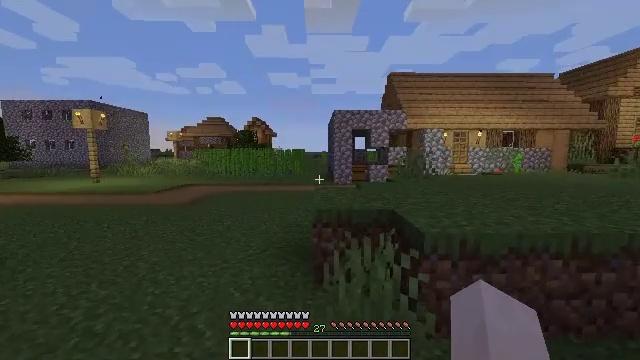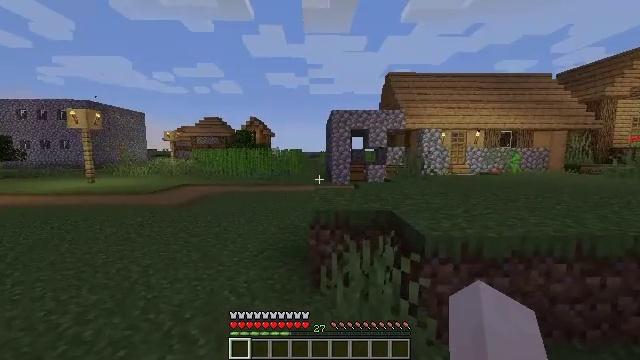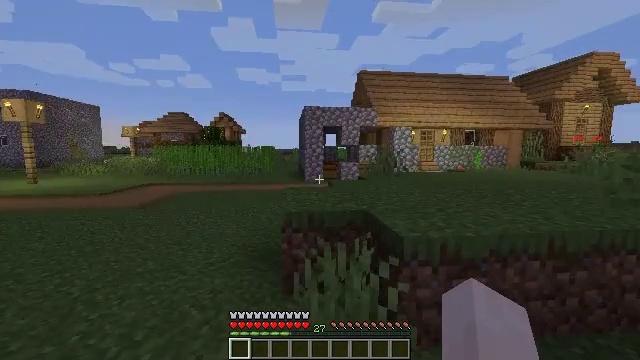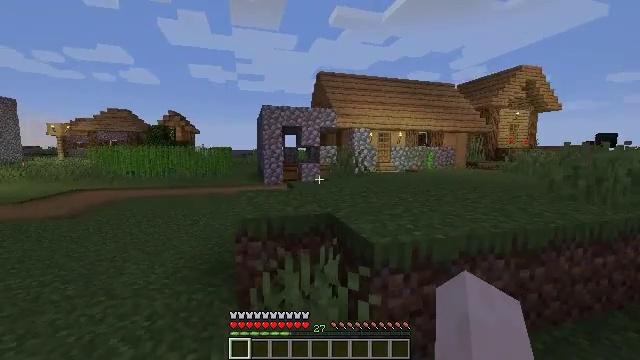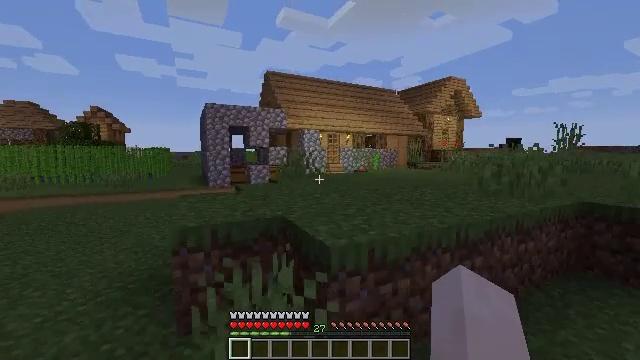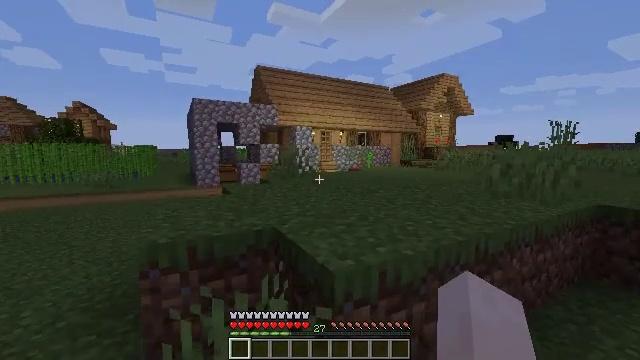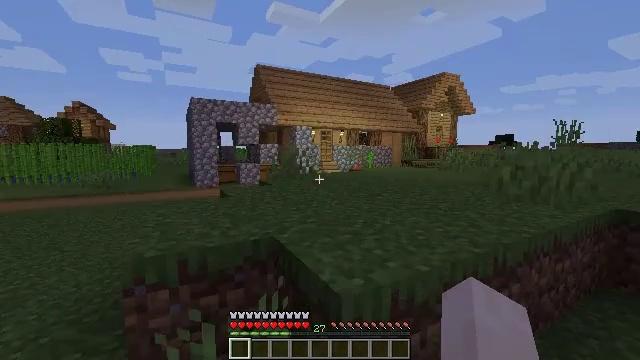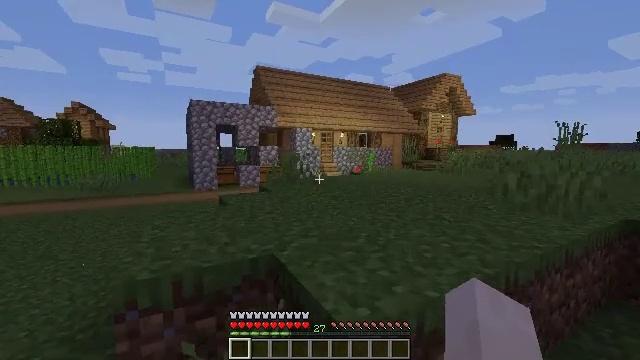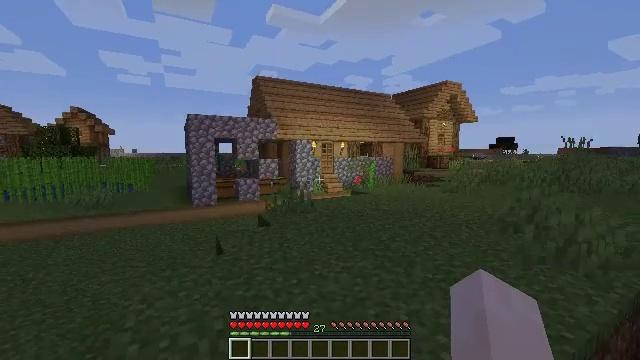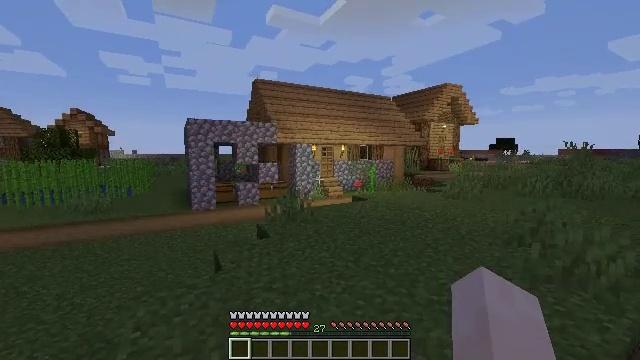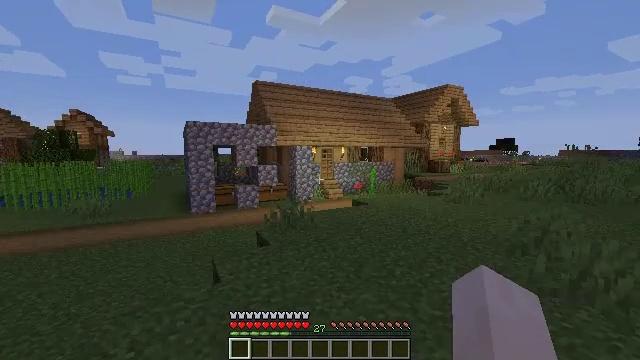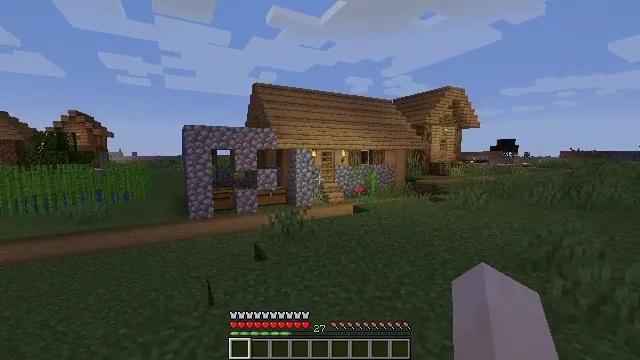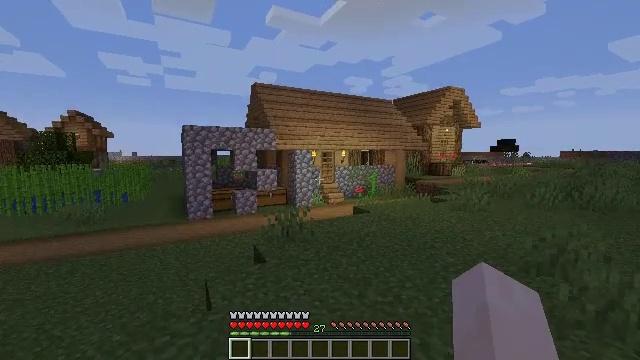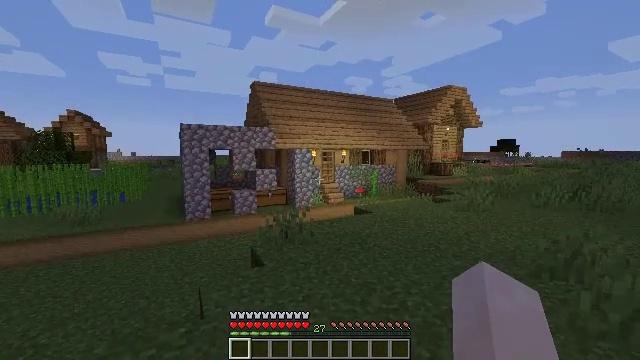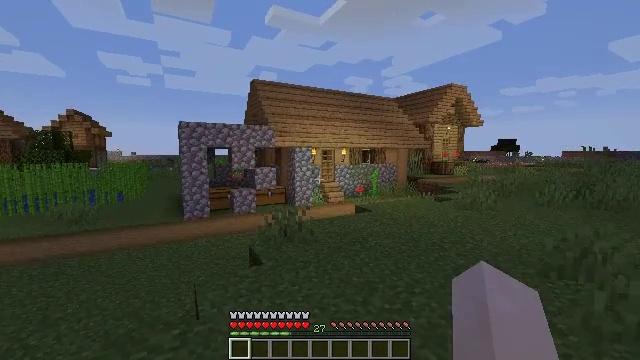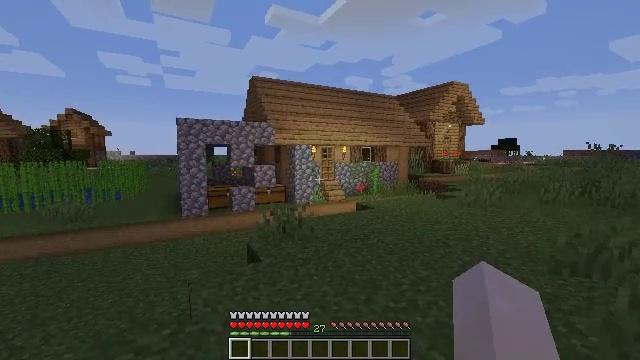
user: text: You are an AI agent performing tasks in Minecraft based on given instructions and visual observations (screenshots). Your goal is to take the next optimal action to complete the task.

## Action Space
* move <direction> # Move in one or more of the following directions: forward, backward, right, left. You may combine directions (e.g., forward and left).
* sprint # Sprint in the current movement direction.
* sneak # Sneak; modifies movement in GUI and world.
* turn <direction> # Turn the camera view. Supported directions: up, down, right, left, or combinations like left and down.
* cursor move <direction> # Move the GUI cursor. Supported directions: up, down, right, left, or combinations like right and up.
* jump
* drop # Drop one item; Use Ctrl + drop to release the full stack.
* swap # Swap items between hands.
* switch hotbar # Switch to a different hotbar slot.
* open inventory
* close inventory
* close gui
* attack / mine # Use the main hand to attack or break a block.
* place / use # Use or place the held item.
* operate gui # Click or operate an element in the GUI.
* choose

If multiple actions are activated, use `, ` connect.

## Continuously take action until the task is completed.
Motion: motion action
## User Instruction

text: Retrieve the white bed for later use.
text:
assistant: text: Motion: move forward
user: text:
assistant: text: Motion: move forward, turn right
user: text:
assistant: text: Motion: move forward, turn right
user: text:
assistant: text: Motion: move forward, turn right
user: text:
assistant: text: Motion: move forward, turn right
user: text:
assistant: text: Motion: move forward
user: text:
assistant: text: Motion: move forward, jump
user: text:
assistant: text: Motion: move forward, jump
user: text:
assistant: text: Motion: move forward, jump
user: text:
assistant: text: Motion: move forward, jump
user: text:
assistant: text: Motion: move forward, jump
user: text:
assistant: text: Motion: move forward
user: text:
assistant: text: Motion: move forward
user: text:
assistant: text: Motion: move forward
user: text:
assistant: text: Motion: move forward
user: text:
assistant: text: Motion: move forward
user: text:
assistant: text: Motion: move forward
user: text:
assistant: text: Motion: move forward
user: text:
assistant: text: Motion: move forward
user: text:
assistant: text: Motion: move forward, jump
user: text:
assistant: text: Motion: move forward, jump
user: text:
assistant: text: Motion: move forward, jump
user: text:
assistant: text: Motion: move forward, jump
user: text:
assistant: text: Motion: move forward
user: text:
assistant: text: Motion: move forward
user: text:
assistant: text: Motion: move forward
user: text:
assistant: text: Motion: move forward
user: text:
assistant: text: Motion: move forward
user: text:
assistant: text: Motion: move forward, turn left and up
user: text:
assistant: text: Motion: move forward, turn left and up